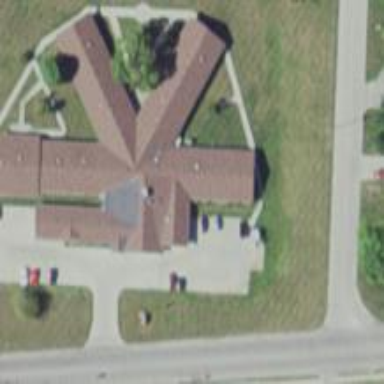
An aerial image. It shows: Nursing home.